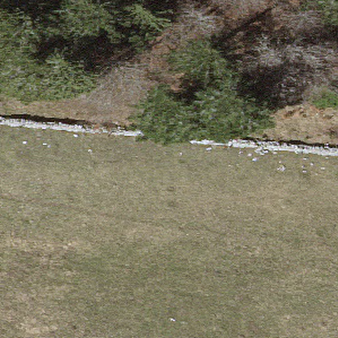
Label: other